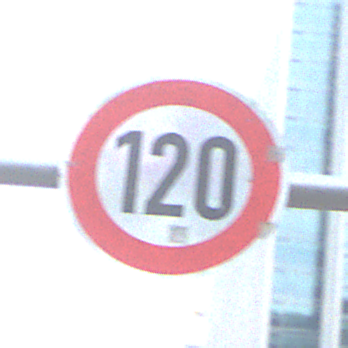
Verkehrszeichen: Geschwindigkeit120
Umgebung: Outdoor, Urban
Tageszeit: MorningAfternoon
Wetter: PartlyCloudy
Licht: Natural
Jahreszeit: NotSpecified
Kontrast: LowContrast